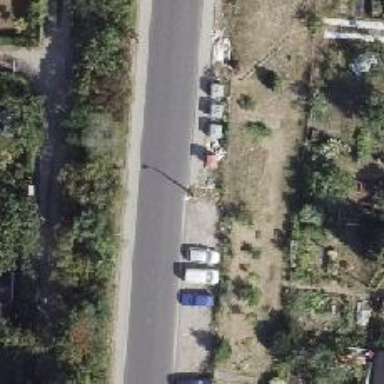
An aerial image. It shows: There is parking obstacle present.